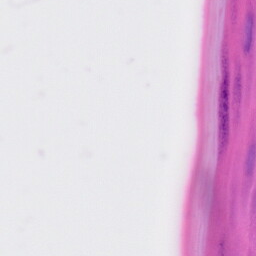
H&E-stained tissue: Skin